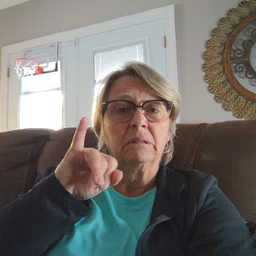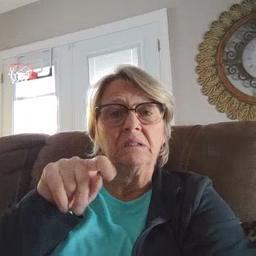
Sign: hesheit